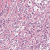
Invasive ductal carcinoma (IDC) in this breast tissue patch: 1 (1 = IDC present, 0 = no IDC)